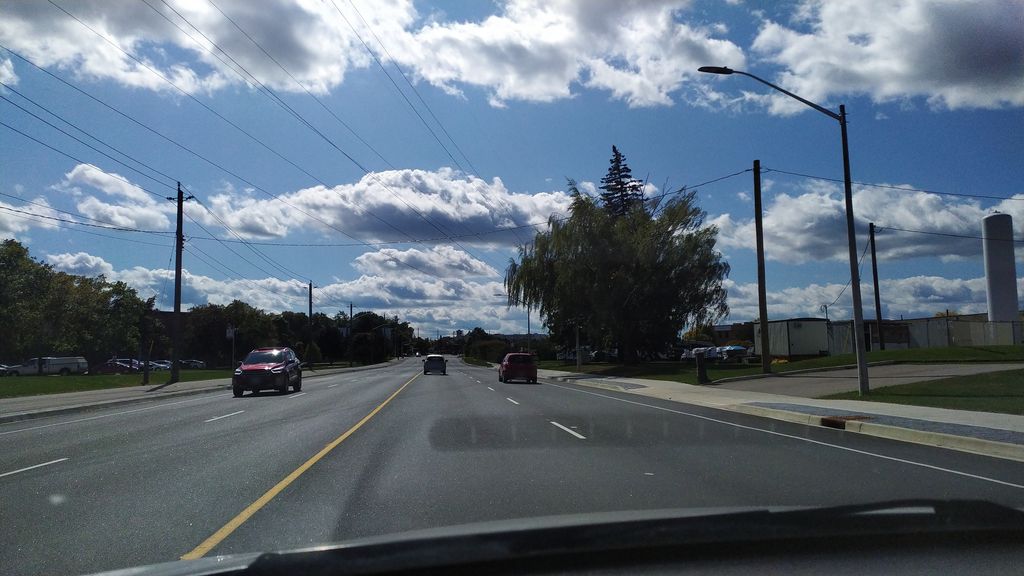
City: kitchener-waterloo